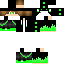
A male human skin with dark skin, wearing brown long hair dressed in a green hoodie and black pants, featuring a closed mouth.